Interaction volume radius: 5 \u00c5
Interaction volume height: 20 \u00c5
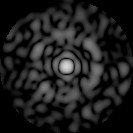
Disorder parameter: 0.8061